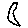
Label: moon